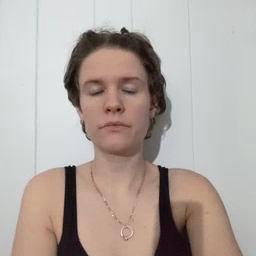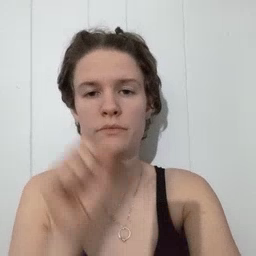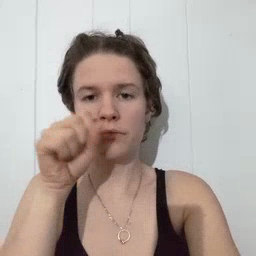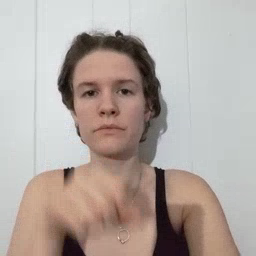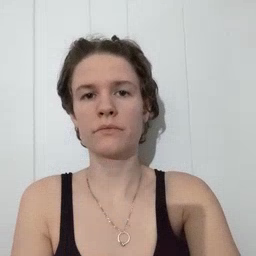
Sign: carrot